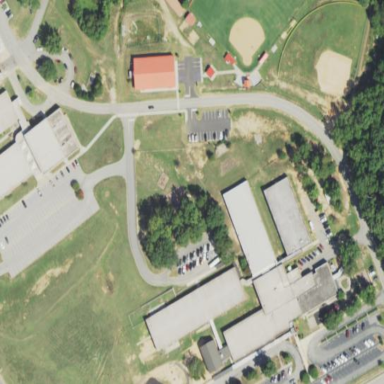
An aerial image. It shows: School.